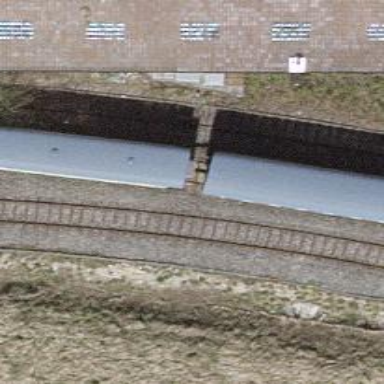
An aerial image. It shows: Preserved railway with one track passing through yard area.